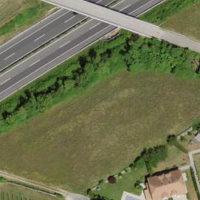
EUNIS habitat code: 57
Species observed at this site:
Viburnum tinus